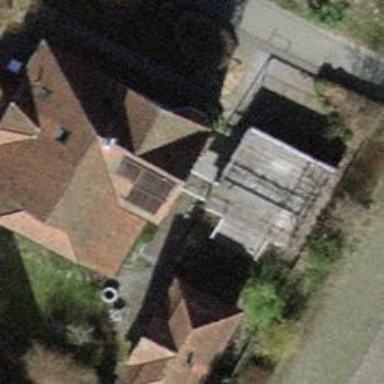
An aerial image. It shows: View of roof of building.